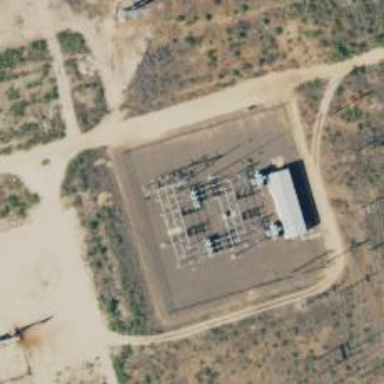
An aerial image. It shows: Switch for power supply.